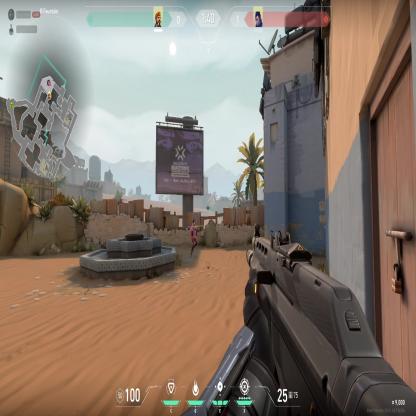
Label: enemy